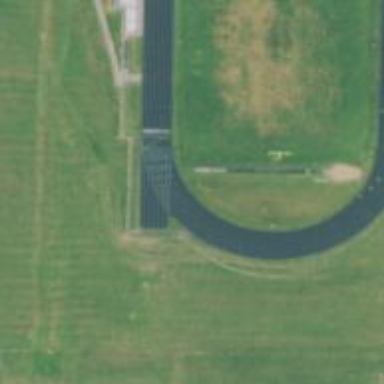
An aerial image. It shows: Athletics track located in leisure land area.